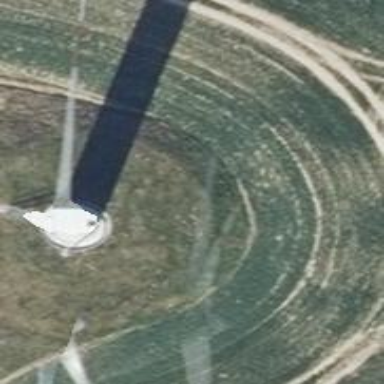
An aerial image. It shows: Wind generator powered by horizontal-axis wind turbine.